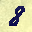
Label: 8